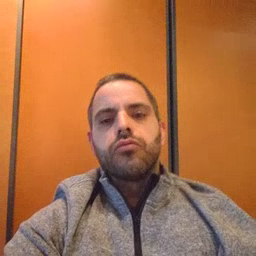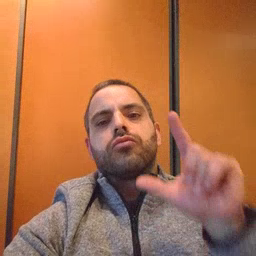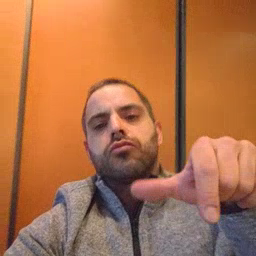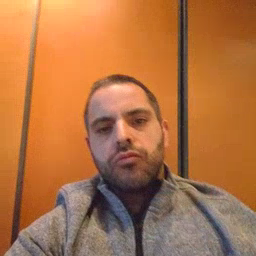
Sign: later